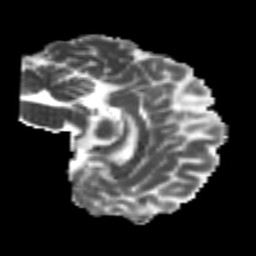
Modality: MD
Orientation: sagittal
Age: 24
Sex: male
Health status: healthy
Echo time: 0.074 s